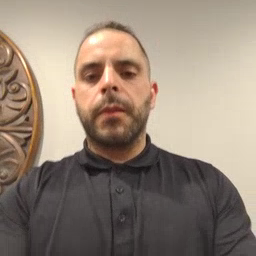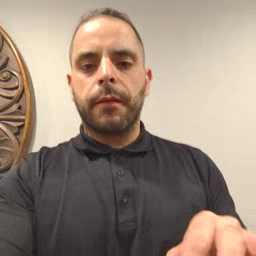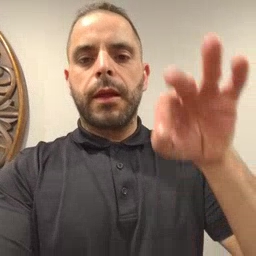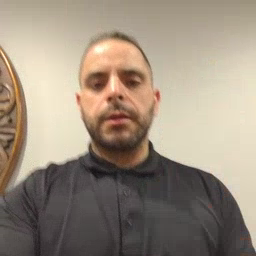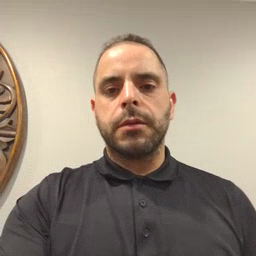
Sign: find